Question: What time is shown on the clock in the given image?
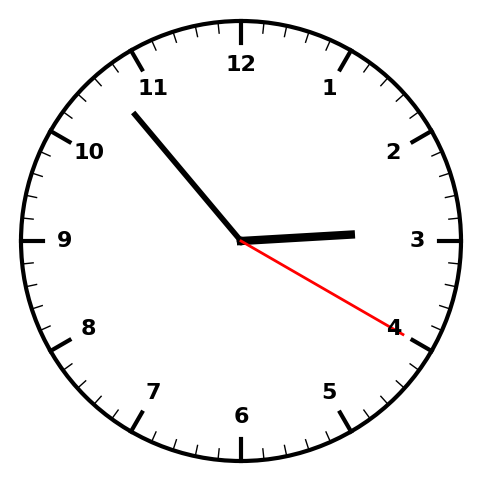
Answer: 02:53:20